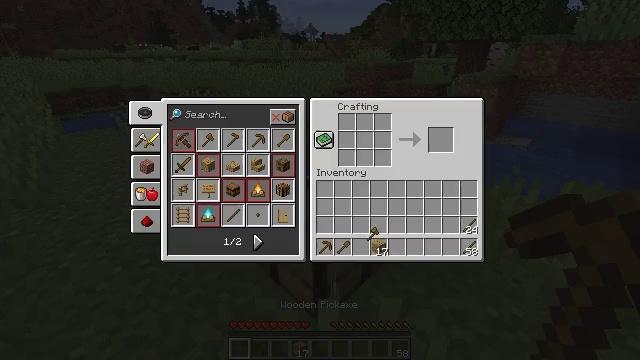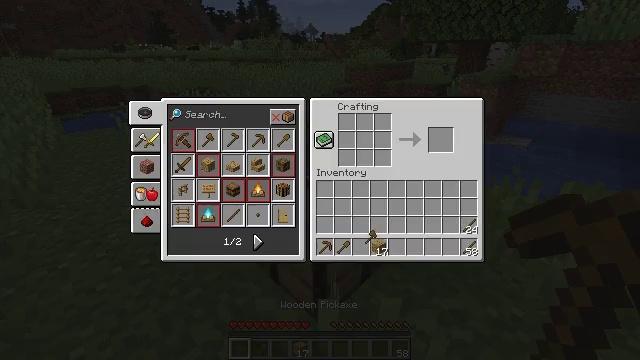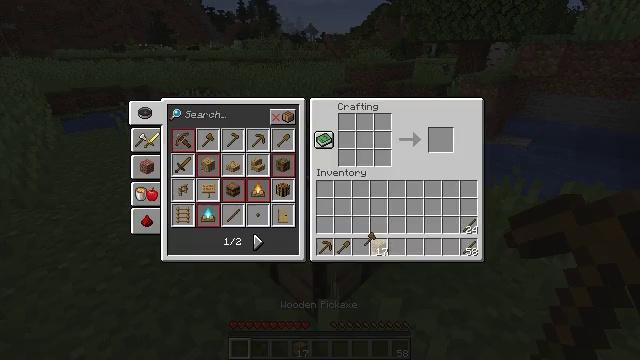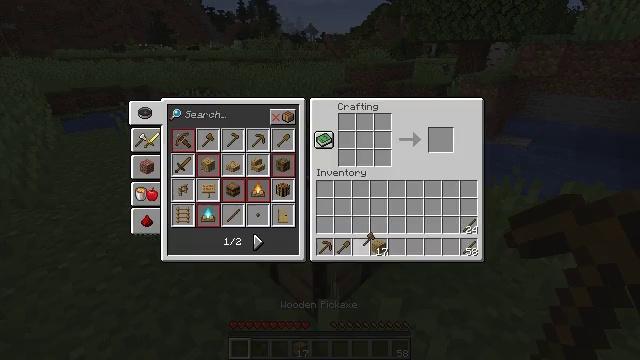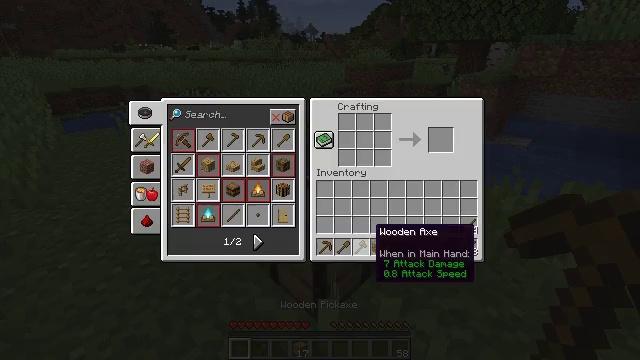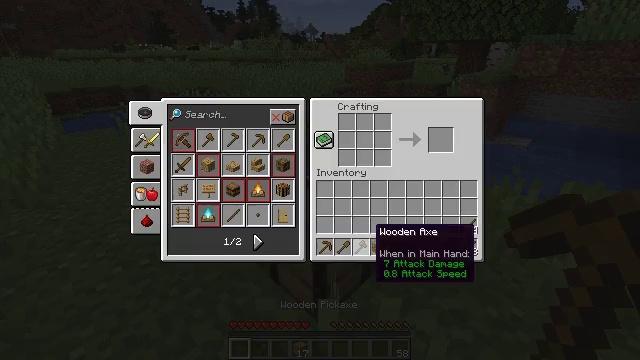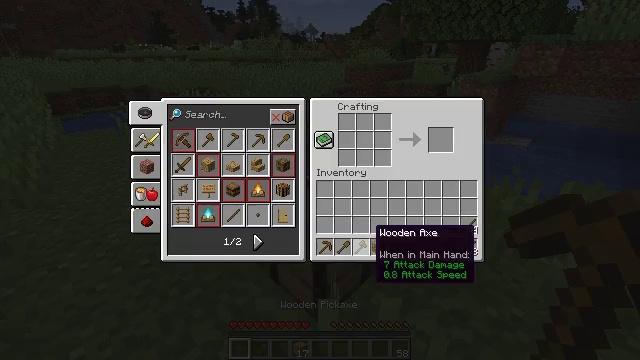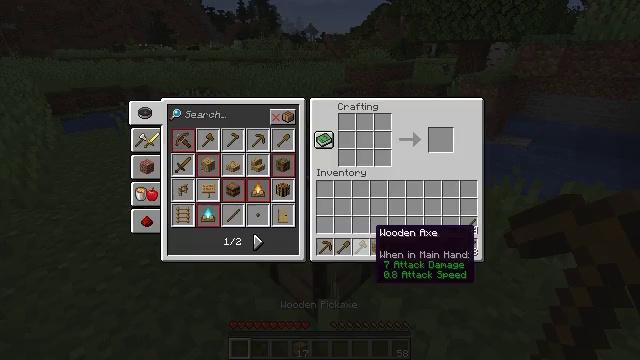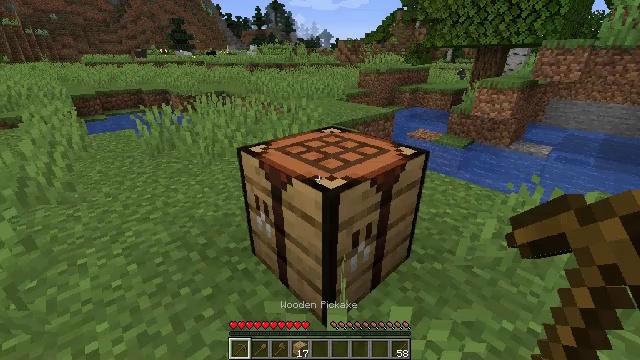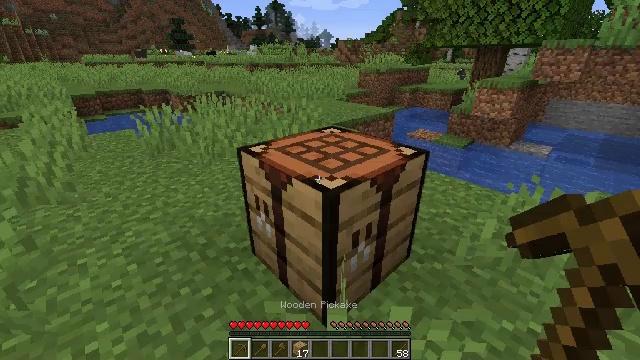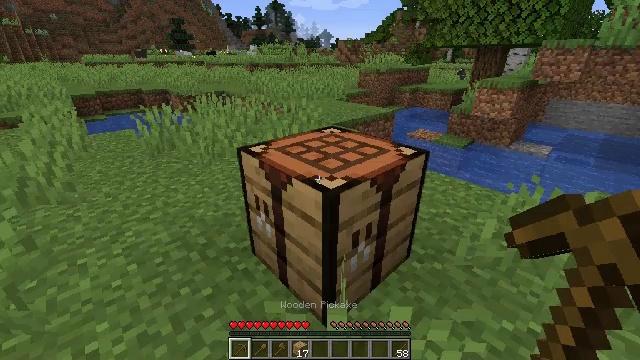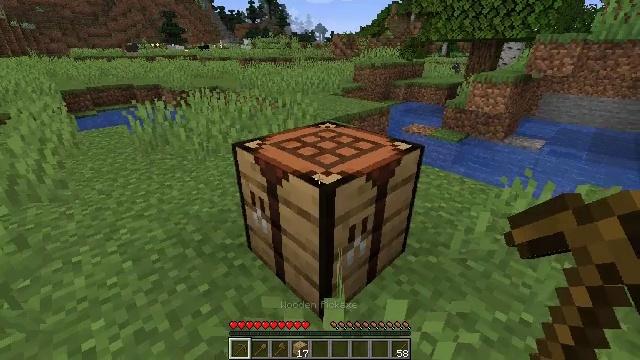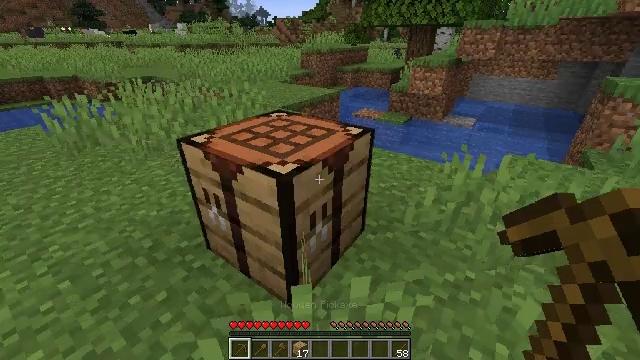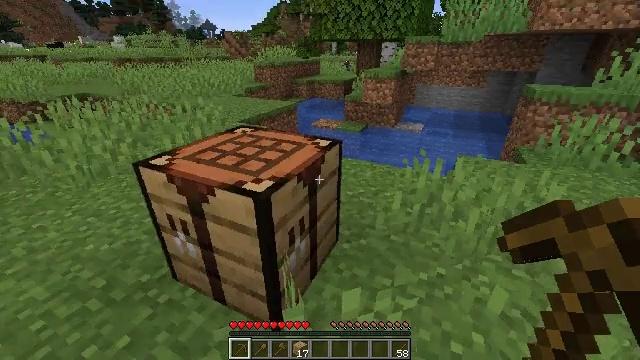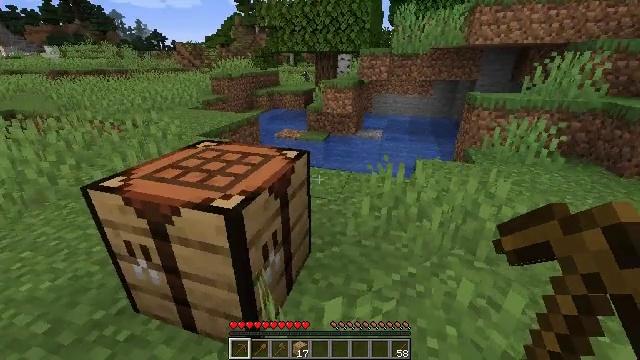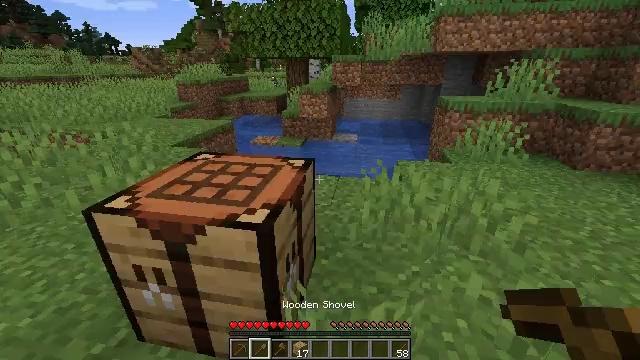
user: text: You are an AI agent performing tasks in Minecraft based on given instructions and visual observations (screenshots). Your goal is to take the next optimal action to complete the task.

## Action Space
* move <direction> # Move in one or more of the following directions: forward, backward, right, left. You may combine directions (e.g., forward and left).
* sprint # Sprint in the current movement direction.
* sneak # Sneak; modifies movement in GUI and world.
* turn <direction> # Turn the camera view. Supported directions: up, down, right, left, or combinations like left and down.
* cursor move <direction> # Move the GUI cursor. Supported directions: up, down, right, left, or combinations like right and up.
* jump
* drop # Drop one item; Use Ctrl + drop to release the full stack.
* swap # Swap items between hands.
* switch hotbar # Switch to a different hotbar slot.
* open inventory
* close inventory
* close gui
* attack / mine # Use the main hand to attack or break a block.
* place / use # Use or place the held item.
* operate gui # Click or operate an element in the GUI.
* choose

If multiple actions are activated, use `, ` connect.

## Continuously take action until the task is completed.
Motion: motion action
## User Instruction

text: Put back the crafting table.
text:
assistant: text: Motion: open gui
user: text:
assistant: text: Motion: operate gui
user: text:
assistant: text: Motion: operate gui
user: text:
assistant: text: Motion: no_op
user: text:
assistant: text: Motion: no_op
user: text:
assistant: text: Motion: no_op
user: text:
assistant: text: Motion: no_op
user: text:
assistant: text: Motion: cursor move left
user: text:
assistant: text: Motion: close gui
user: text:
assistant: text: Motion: no_op
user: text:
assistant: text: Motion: turn right and down
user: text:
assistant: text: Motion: turn right and down
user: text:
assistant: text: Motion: move left, turn right and up
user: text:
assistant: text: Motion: move left, turn right and up
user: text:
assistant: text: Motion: move left, turn right and up
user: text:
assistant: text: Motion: move left, turn right
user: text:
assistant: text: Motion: move left, turn right
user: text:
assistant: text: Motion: move back and move left, turn right
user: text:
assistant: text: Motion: move back and move left, turn right
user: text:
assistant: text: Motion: move back and move left, turn right and down
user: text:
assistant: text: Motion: move back and move left
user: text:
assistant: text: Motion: move back and move left
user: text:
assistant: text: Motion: move back and move left
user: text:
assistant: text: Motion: move back and move left, turn right
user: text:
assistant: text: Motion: move left, attack / mine
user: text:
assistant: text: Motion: move left, turn left, attack / mine
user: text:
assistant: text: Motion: attack / mine
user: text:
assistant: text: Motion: attack / mine
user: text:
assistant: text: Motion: turn down, attack / mine
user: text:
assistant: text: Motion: attack / mine